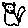
Label: cat